Question: I am new here and I am facing a very annoying problem which you would think could easily be fixed. But I have been trying to figure this out for the past hour.
Here is my problem, I have drawn a red box around it to indicate the problem -
See below

Here is the html code -
'''
<!DOCTYPE html>
<html>
<head>
<meta charset="utf-8">
<meta name="author" content="Darian Steyn">
<title>BMW</title>
<link rel="stylesheet" type="text/css" href="css/styles.css">
<link href='https://fonts.googleapis.com/css?family=Montserrat' rel='stylesheet' type='text/css'>
</head>
<body>
<div class="container">
<div id="menu">
<img class="logo" src="img/logo.png"/>
<ul>
<nav>
<li><a href="index.html"><span>HOME</span></a></li>
<li><a href="vehicles.html"><span>VEHICLES</span></a></li>
<li><a href="mybmw.html"><span>MY BMW</span></a></li>
<h1>REGION</h1>
</nav>
</ul>
<div class="fix"></div>
</div>
<div id="slider">
<img src="img/bmwConcept2.jpg">
<div><img src="img/specials.png"></div>
<div class="fix"></div>
</div>
</div>
</body>
</html>
'''
Here is the css -
'''
/* my official site styles */
#menu
{
width: 100%;
height: 60px;
background-color: #232323;
float: right; /*Why when I added this here, did it push it to the top*/
font-family: 'Montserrat', sans-serif;
}
.logo
{
width: auto;
height: 80%;
float: left;
padding: 0.3% 0 0 0.3%;
}
ul
{
padding: 0.3%;
text-align: center;
list-style-type: none;
}
nav li
{
display: inline;
padding-right: 2%;
}
li a
{
text-decoration: none;
color: white;
}
li a:hover
{
color: #1F68A5;
}
nav h1
{
font-family: 'Montserrat', sans-serif;
float: right;
font-size: 100%;
color: white;
margin-top: -0.2em;
margin-right: 1em;
border-style: solid;
border-width: 0.15em;
border-color: white;
}
nav h1:hover
{
color: #1F68A5;
border-color: #1F68A5;
}
#slider
{
width: 100%;
float: left;
}
#slider img:first-child
{
height: 550px;
width:70%;
float: left;
}
#slider div
{
width:30%;
float: left;
margin-right: -2em;
}
.fix
{
clear: both;
}
'''
I Appreciate the help!
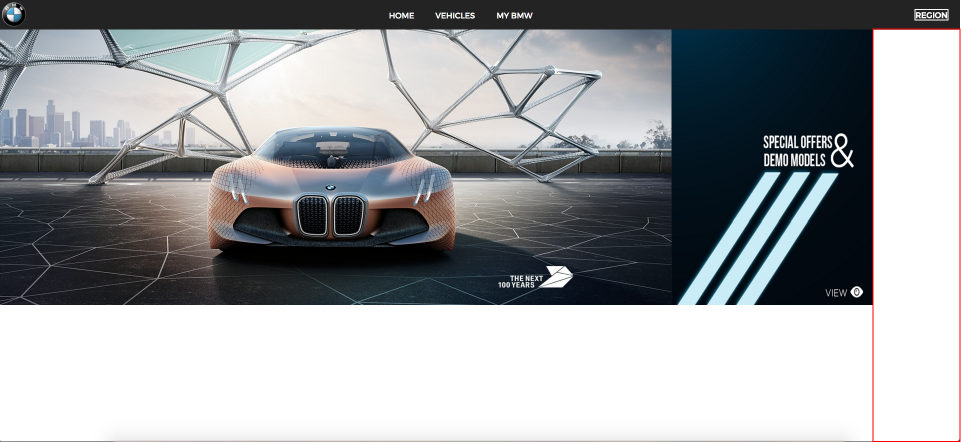
Answer: Try this one...
'''
<!DOCTYPE html>
<html>
<head>
<meta charset="utf-8">
<meta name="author" content="Darian Steyn">
<title>BMW</title>
<link rel="stylesheet" type="text/css" href="css/styles.css">
<link href='https://fonts.googleapis.com/css?family=Montserrat' rel='stylesheet' type='text/css'>
<style>
#menu
{
width: 100%;
height: 60px;
background-color: #232323;
float: right; /*Why when I added this here, did it push it to the top*/
font-family: 'Montserrat', sans-serif;
}
.logo
{
width: auto;
height: 80%;
float: left;
padding: 0.3% 0 0 0.3%;
}
ul
{
padding: 0.3%;
text-align: center;
list-style-type: none;
}
nav li
{
display: inline;
padding-right: 2%;
}
li a
{
text-decoration: none;
color: white;
}
li a:hover
{
color: #1F68A5;
}
nav h1
{
font-family: 'Montserrat', sans-serif;
float: right;
font-size: 100%;
color: white;
margin-top: -0.2em;
margin-right: 1em;
border-style: solid;
border-width: 0.15em;
border-color: white;
}
nav h1:hover
{
color: #1F68A5;
border-color: #1F68A5;
}
#slider
{
width: 100%;
float: left;
}
#slider img:first-child
{
width:70%;
}
#slider div
{
width:30%;
float: left;
margin-right: -2em;
}
.fix
{
clear: both;
}
</style>
</head>
<body>
<div class="container">
<div id="menu">
<img class="logo" src="img/logo.png"/>
<ul>
<nav>
<li><a href="index.html"><span>HOME</span></a></li>
<li><a href="vehicles.html"><span>VEHICLES</span></a></li>
<li><a href="mybmw.html"><span>MY BMW</span></a></li>
<h1>REGION</h1>
</nav>
</ul>
<div class="fix"></div>
</div>
<div id="slider">
<img src="img/bmwConcept2.jpg" style="width:70%">
<img src="img/specials.png" style="width:30%;float:right;">
<div class="fix"></div>
</div>
</div>
</body>
</html>
'''